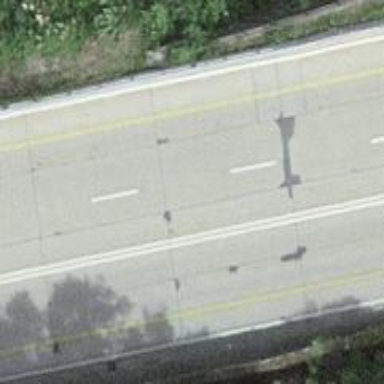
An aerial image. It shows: Primary highway with asphalt surface and designated lane for cyclists.